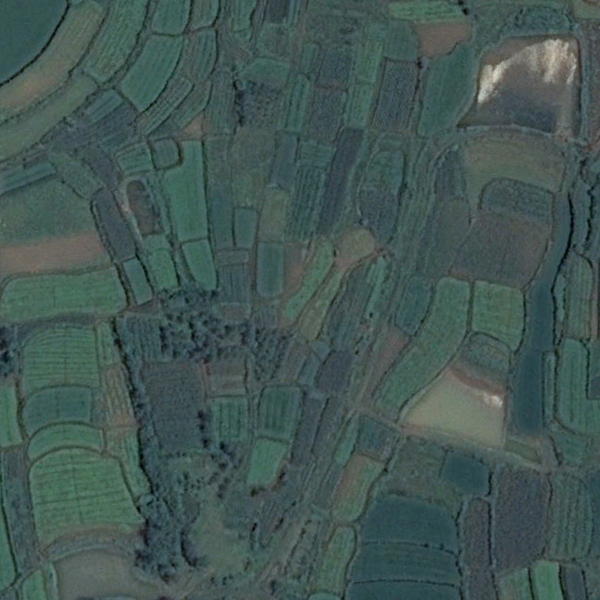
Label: Farmland